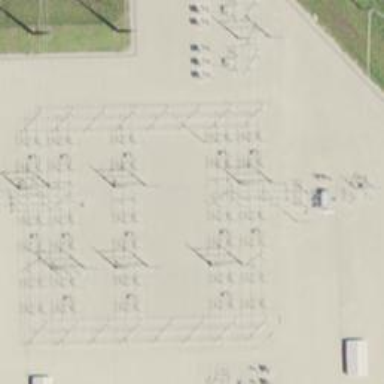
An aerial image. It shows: Switch used for power control.